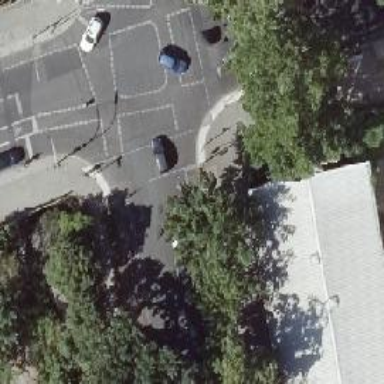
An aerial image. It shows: Tertiary road with asphalt surface. There is separate sidewalk on the left side along with cycle lane.